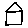
Label: house